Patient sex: M
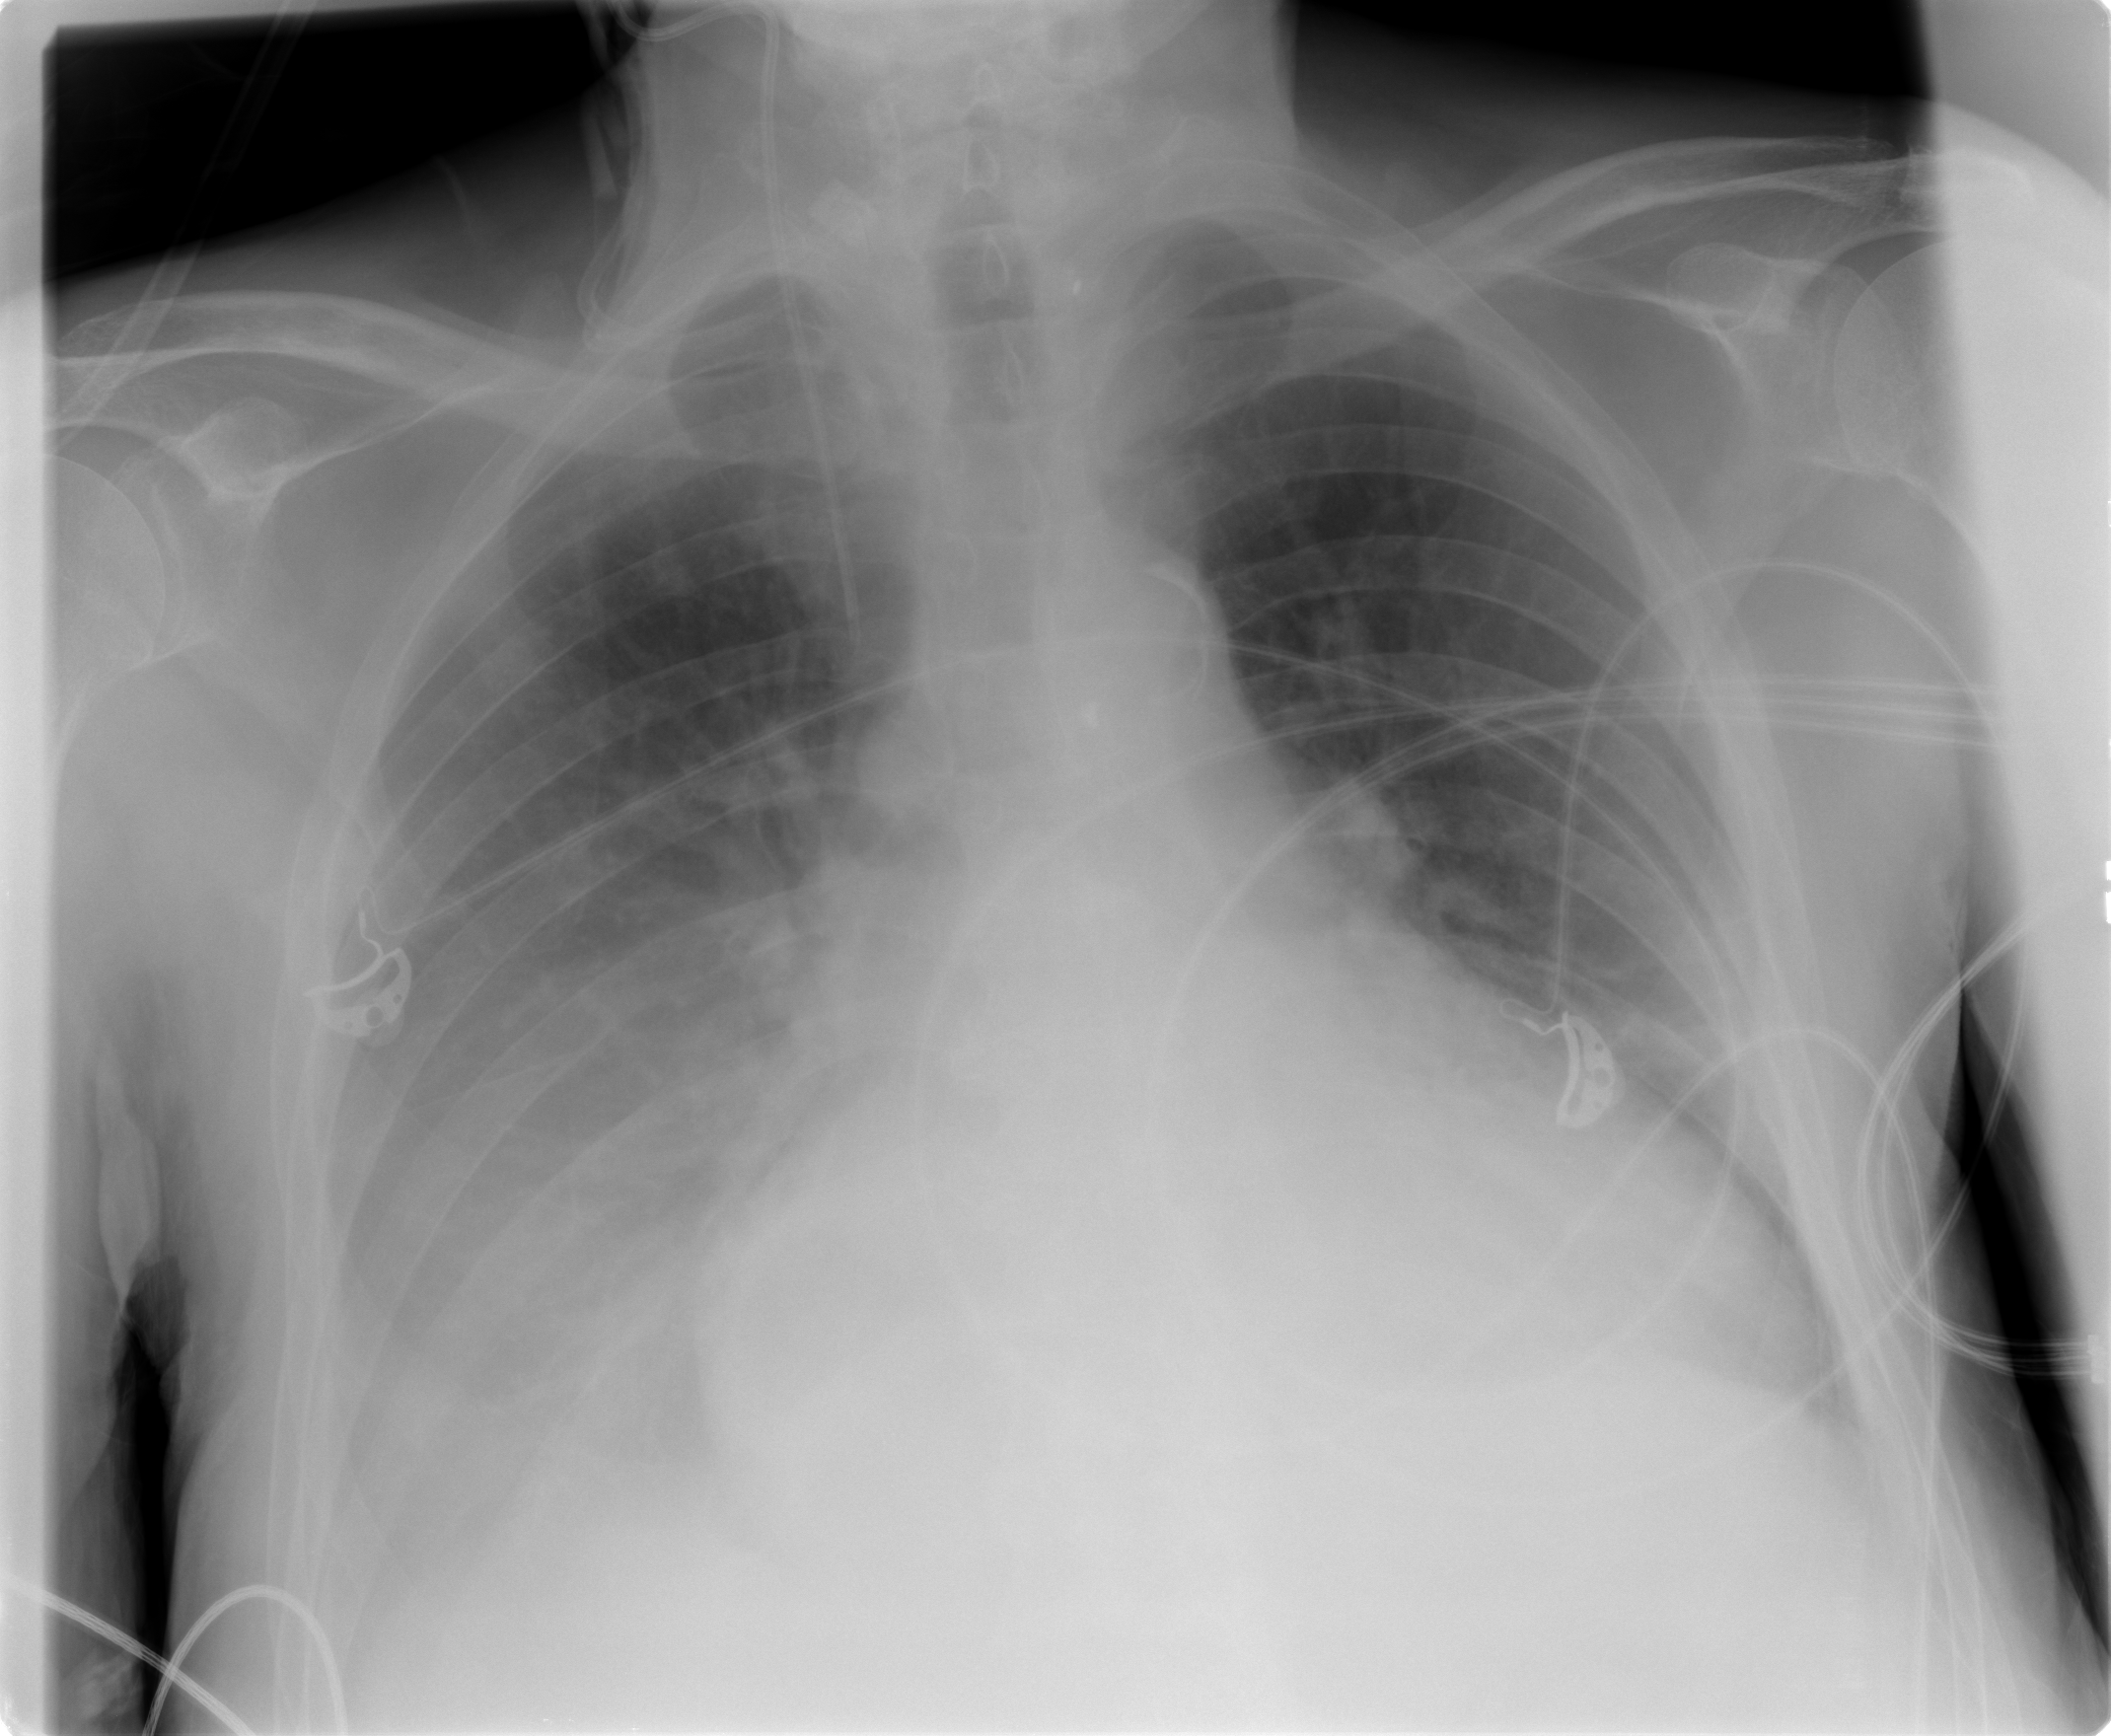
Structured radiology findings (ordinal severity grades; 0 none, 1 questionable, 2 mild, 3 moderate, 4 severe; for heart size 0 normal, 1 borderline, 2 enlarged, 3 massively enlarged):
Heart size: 3
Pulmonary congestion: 0
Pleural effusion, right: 0
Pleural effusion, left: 2
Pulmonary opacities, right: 3
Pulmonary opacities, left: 0
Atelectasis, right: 3
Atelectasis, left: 2